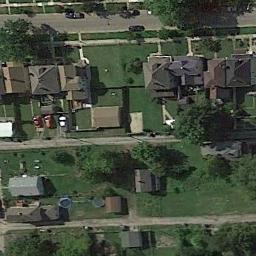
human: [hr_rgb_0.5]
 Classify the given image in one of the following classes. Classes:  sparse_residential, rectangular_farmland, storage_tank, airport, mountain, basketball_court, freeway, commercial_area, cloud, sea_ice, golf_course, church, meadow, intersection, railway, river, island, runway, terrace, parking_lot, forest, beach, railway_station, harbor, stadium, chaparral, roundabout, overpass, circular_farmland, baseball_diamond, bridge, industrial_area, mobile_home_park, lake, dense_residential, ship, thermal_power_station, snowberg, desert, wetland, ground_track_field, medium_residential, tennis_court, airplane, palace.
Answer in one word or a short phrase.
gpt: medium_residential